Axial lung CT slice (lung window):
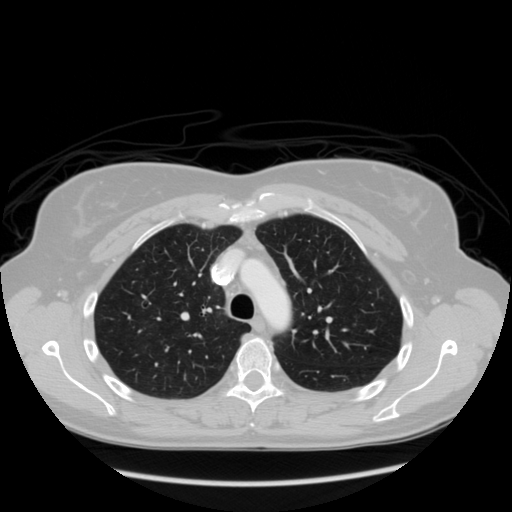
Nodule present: no